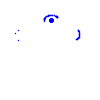
Particle: electron